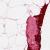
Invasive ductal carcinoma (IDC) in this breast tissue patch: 0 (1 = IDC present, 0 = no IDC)